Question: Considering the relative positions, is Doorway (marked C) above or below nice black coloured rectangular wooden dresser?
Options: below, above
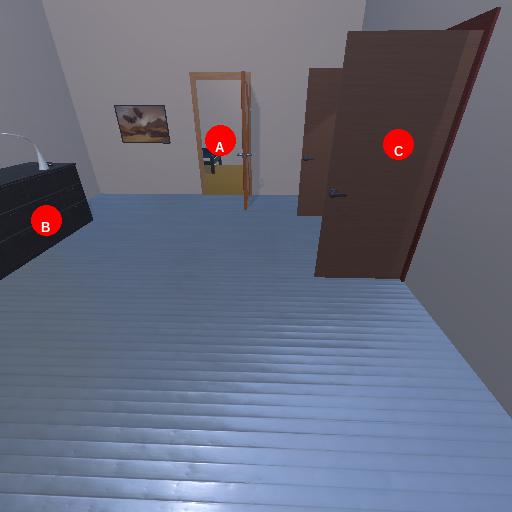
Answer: below